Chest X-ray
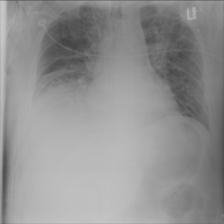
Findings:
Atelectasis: negative
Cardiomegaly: negative
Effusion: positive
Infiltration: positive
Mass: negative
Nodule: negative
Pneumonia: negative
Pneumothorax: negative
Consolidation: positive
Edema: negative
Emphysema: negative
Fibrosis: negative
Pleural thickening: negative
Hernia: negative